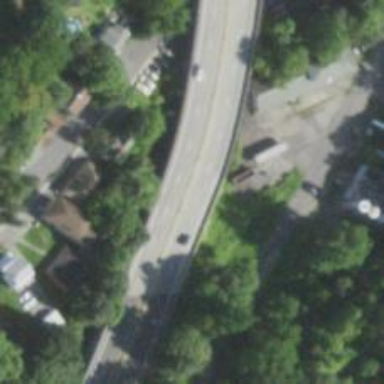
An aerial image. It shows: Trunk highway.